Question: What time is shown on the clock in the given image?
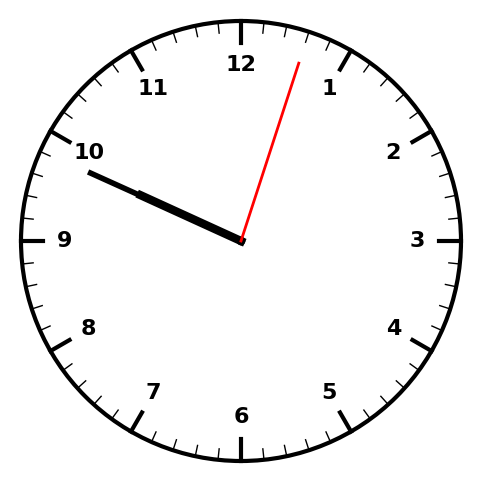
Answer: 09:49:03